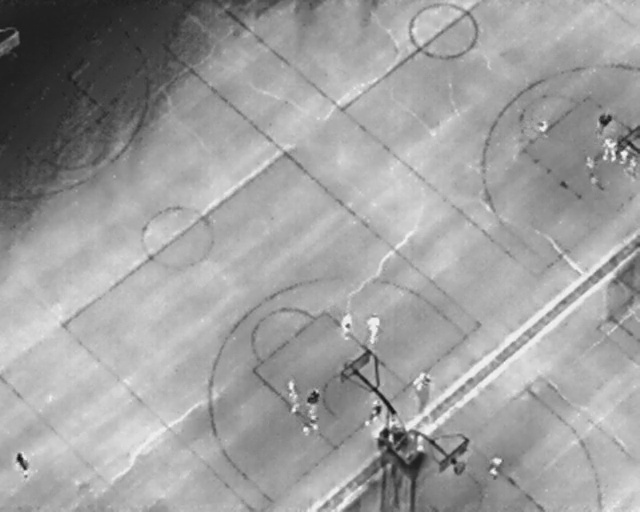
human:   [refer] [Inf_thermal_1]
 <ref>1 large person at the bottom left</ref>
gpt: <box>[[0, 89, 5, 91, 158]]</box>